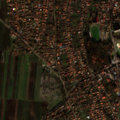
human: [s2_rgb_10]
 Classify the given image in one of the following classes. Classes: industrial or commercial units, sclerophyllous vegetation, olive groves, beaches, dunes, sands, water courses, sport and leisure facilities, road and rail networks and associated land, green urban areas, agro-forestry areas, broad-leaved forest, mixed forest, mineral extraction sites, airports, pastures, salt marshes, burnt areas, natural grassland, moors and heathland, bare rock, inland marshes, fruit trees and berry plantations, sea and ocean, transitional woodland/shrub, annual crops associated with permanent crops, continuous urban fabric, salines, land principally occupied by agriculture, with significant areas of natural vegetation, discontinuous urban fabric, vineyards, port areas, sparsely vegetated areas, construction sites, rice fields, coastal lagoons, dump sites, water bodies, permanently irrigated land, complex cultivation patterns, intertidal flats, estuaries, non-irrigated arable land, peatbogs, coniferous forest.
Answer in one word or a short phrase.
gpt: discontinuous urban fabric, non-irrigated arable land